Question: I have a LinearLayout that looks like this.

I want each row to be clickable. The 'LinearLayout' code for a row looks like this:
'''
<LinearLayout
style="@style/home_menu_item_container"
android:id="@+id/home_menu_acronyms_button"
>
<ImageView
style="@style/home_menu_item_left"
android:background="@color/greyLight"
/>
<TextView
style="@style/home_menu_item_right"
android:text="@string/home_menu_option_2"
android:background="@color/grey"
/>
</LinearLayout>
'''
How can I add a ripple effect that expands over the entire row (parent) - not just one child view in the row? The tricky part here is to let the ripple go over the two colored row.
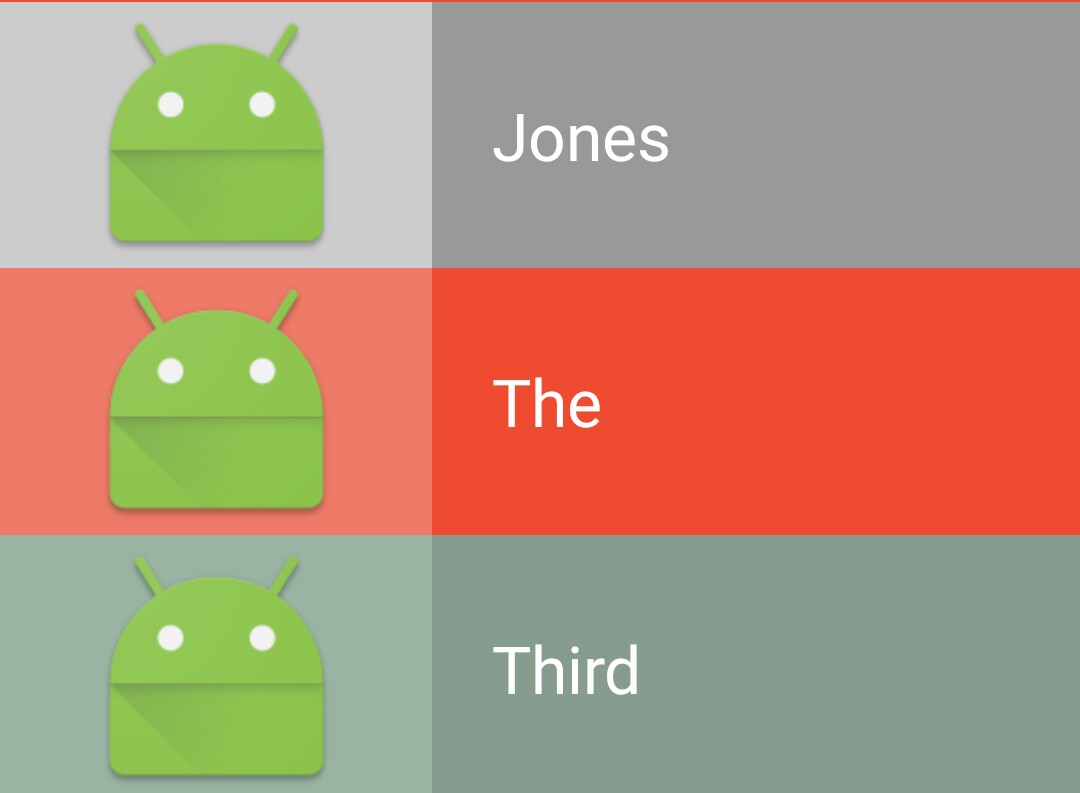
Answer: It is a little bit complicated for that what you need but I don't think there is another way,...
You need to put your ImageView's into a 'ListView' so that every 'ImageView is a ListItem' and then you can 'set the ripple' but you also need to set 'drawSelectorOnTop="true"' otherwise it won't work correctly